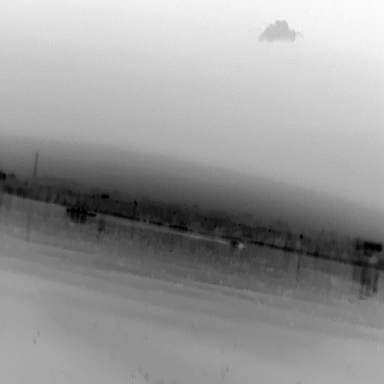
There is a warship in the infrared image.